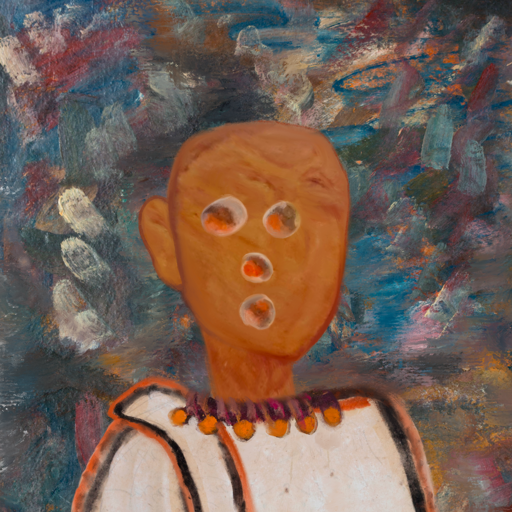
Background: Boggyland, Head And Neck Front: Pious_Lady, Face Front: Rupkatha, Bust: Roy_Bahadur, Hair Front: Blank, Head Accessory: Blank, Second Necklace: Blank, Necklace: Doll, Baby: Blank